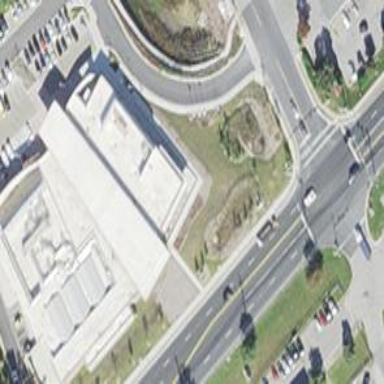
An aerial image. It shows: Public library building.